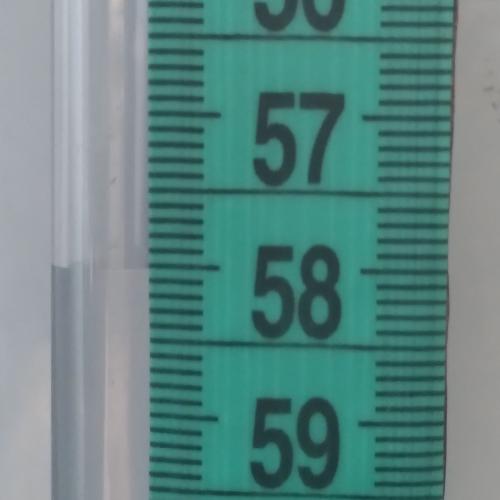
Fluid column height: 58.0 cm